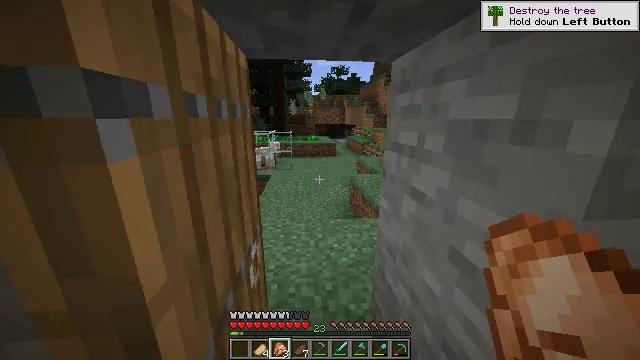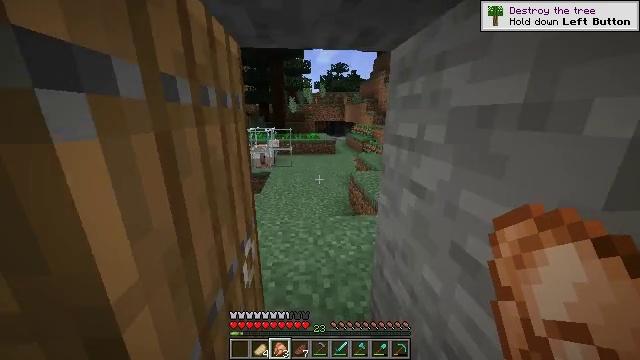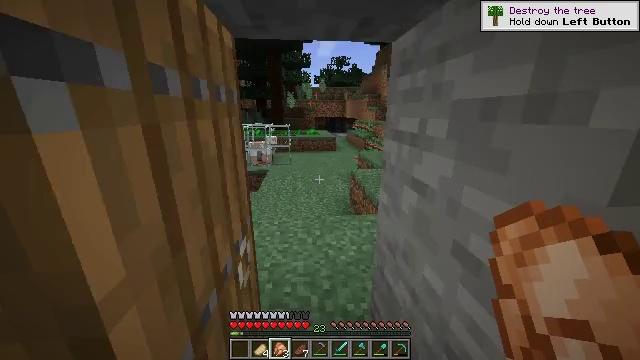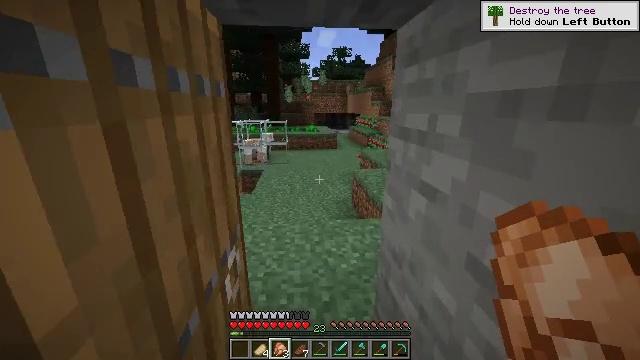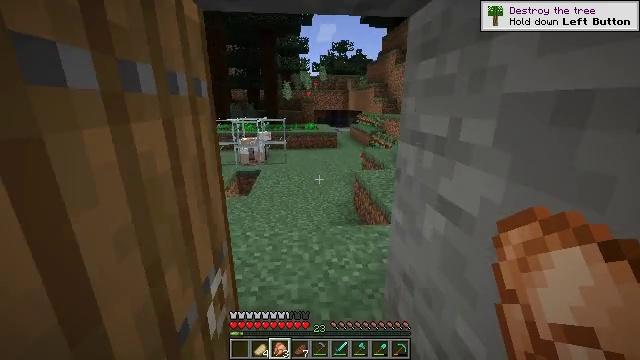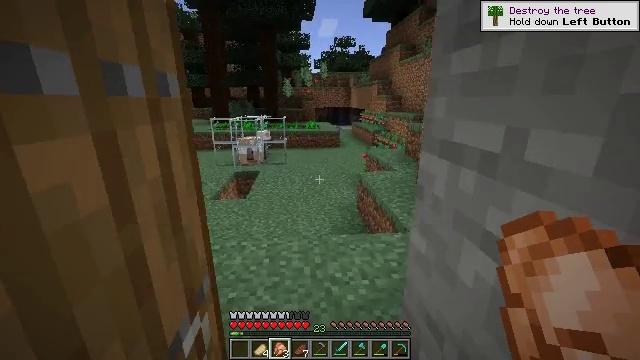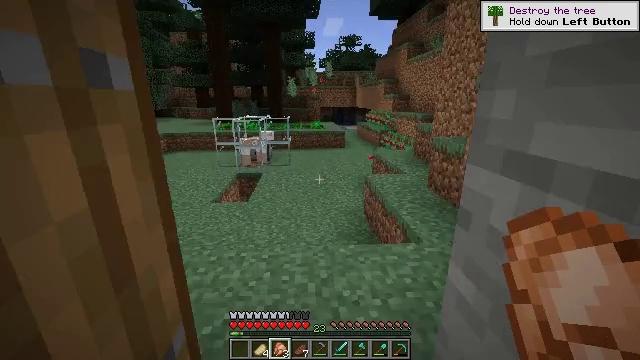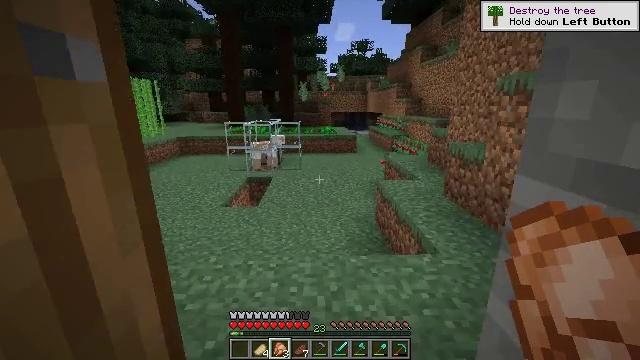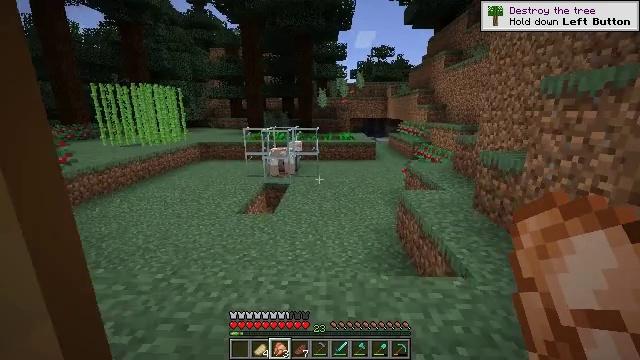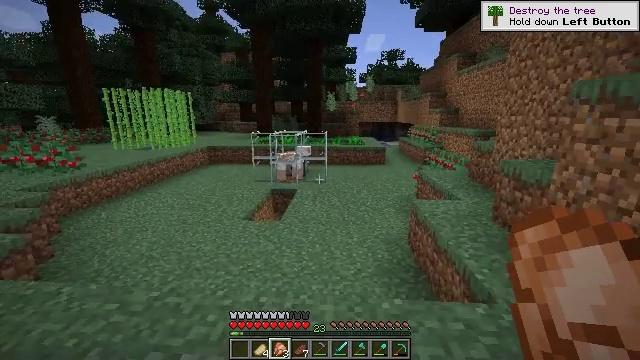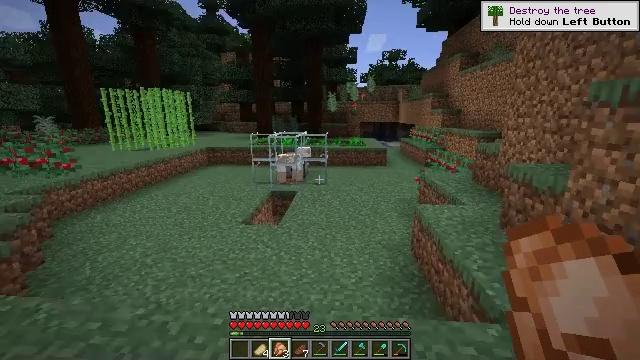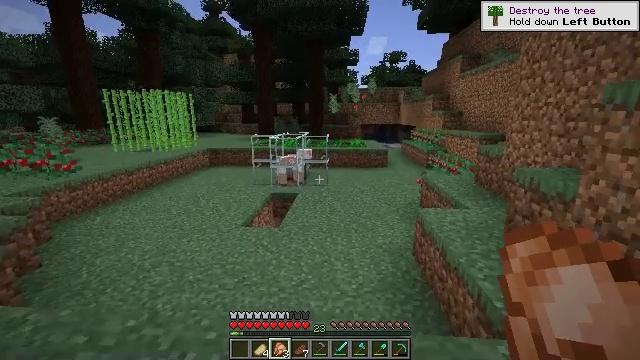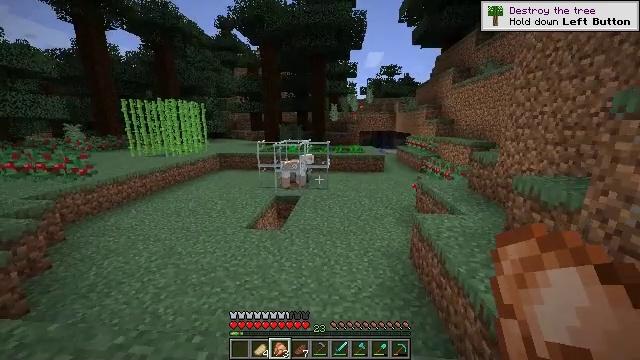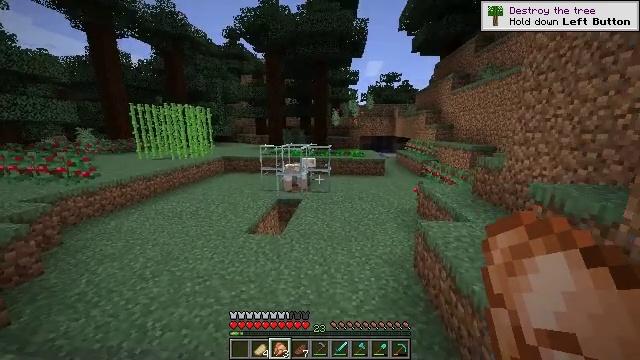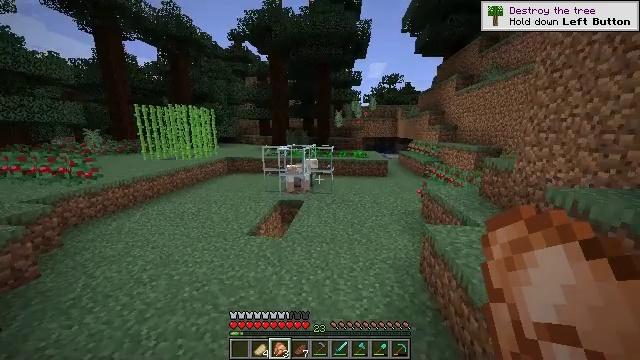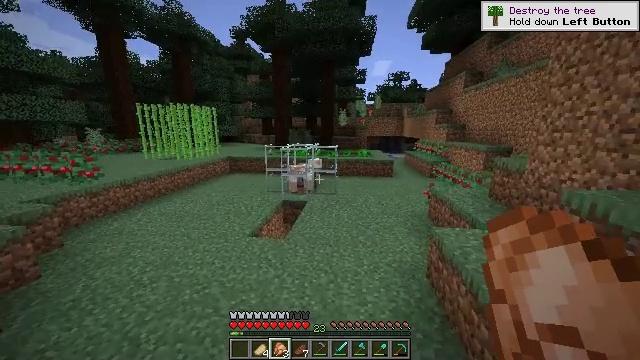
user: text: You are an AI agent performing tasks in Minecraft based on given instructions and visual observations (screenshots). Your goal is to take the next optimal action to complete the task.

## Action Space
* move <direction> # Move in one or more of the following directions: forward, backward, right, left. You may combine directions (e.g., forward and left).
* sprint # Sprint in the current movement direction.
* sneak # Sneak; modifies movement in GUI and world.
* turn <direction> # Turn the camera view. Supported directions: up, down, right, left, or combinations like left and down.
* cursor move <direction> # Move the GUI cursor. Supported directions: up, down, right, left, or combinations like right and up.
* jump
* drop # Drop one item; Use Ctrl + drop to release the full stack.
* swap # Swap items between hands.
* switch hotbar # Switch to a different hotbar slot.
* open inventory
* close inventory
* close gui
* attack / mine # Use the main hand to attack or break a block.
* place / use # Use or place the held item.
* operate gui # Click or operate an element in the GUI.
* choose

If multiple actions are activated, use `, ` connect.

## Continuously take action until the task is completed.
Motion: motion action
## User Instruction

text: Cut down the sugar cane stalks.
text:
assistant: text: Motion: move forward
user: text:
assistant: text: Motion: move forward
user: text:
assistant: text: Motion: move forward
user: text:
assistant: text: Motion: move forward
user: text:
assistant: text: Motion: move forward
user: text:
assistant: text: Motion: move forward, turn left
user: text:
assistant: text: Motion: move forward, turn left
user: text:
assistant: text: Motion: move forward, turn left and up
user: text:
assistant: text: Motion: move forward, turn left
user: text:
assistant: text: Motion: move forward, sprint
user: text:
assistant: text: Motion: move forward, sprint
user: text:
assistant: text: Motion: move forward, sprint
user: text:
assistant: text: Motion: move forward, sprint
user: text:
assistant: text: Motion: sprint
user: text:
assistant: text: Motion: no_op
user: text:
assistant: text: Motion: turn left
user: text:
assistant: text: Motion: no_op
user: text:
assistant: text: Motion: no_op
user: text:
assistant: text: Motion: no_op
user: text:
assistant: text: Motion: no_op
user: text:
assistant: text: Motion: turn left
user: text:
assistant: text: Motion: turn left
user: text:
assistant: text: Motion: turn left and up
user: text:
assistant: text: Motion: turn left and up
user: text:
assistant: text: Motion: no_op
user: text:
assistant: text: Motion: no_op
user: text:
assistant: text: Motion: no_op
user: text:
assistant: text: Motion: no_op
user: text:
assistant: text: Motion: no_op
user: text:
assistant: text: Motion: no_op